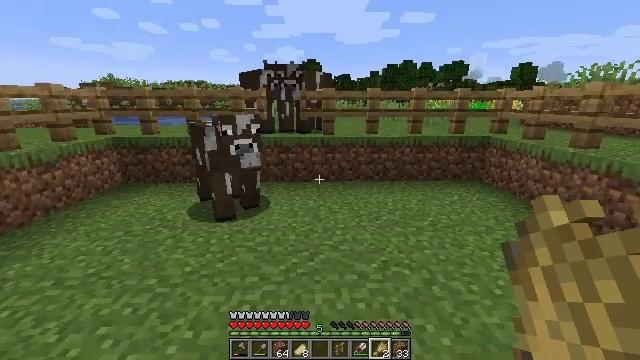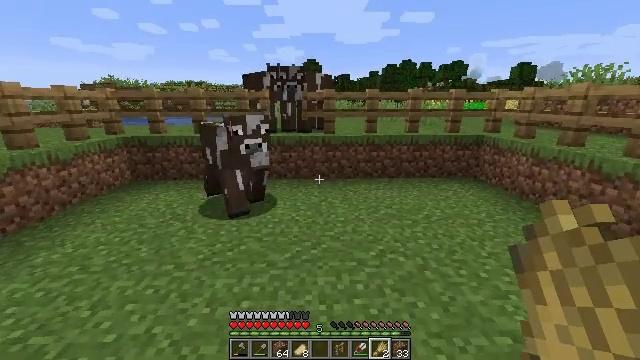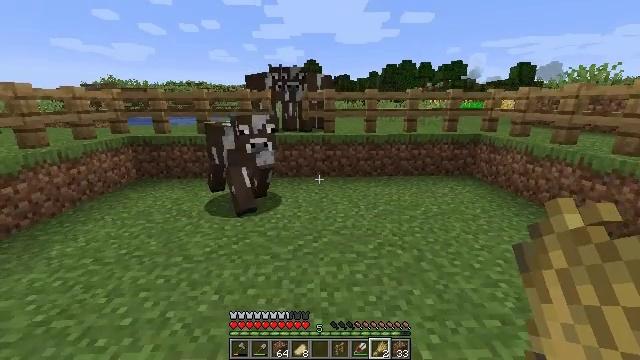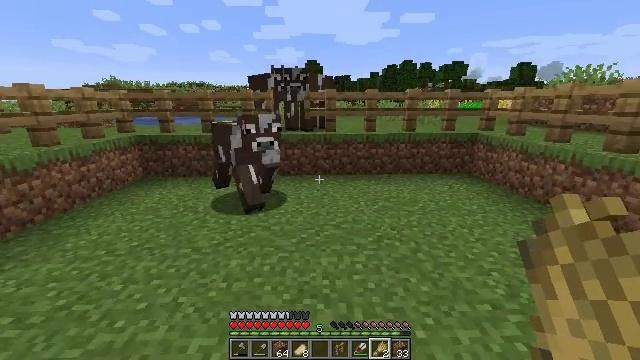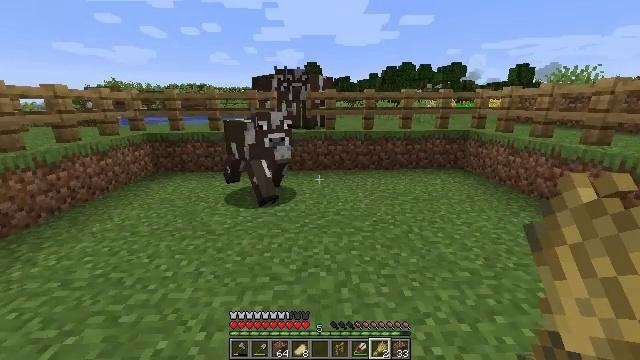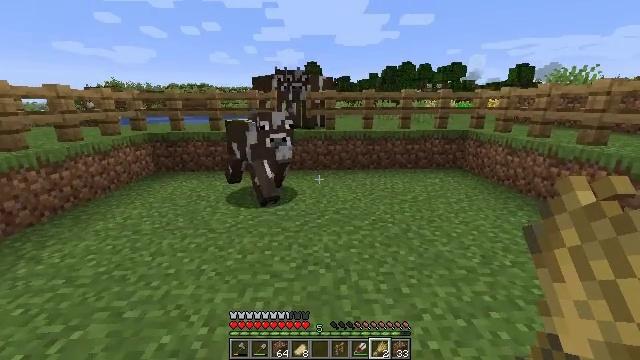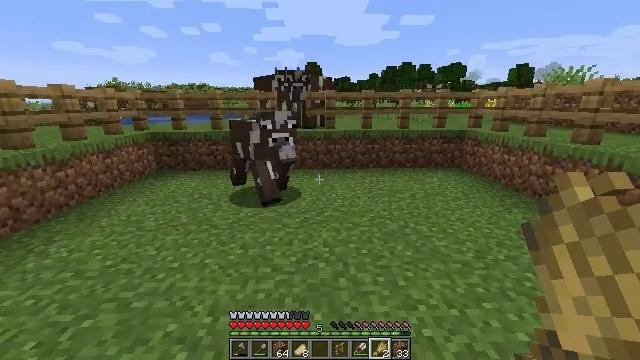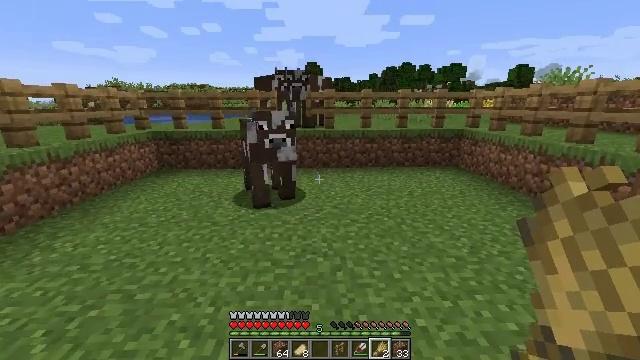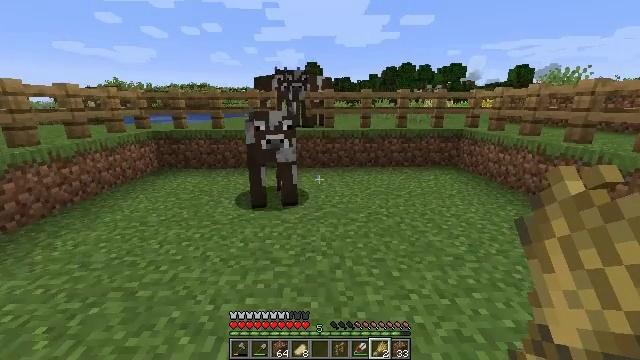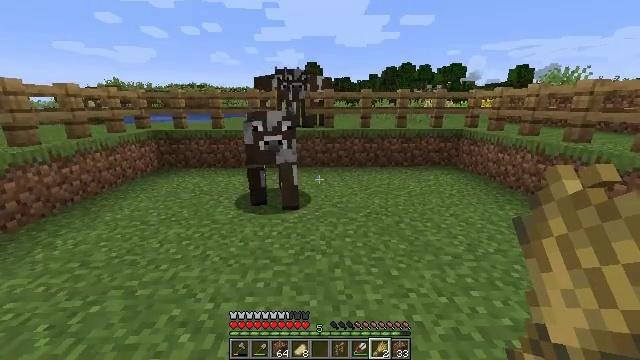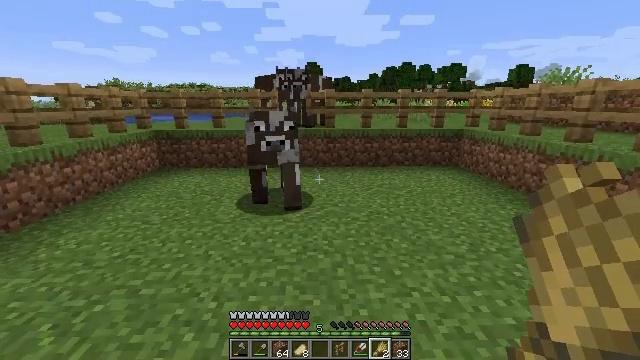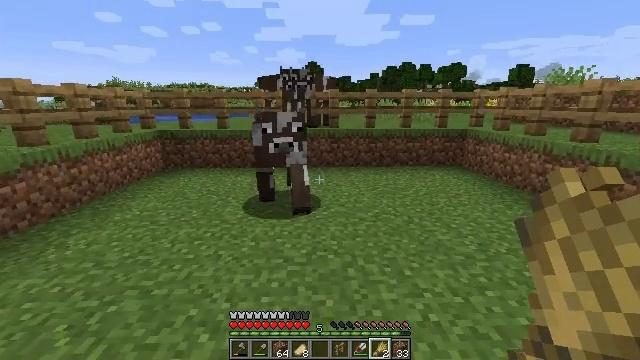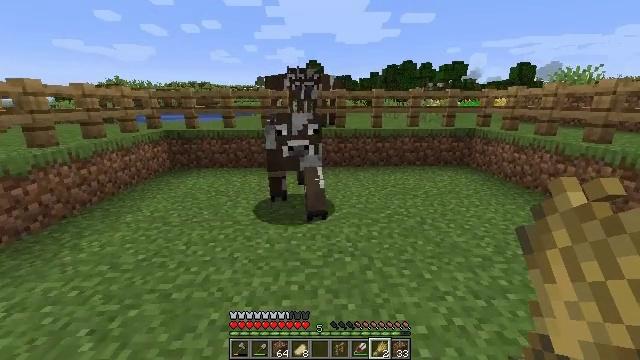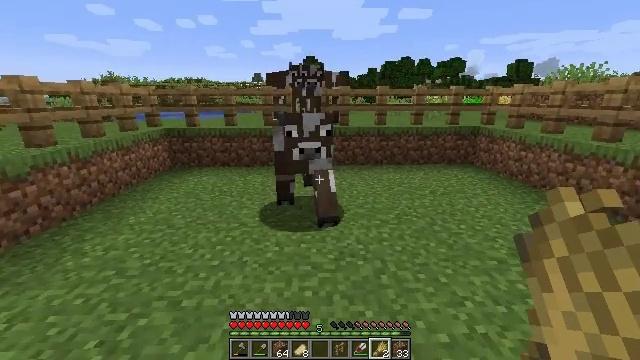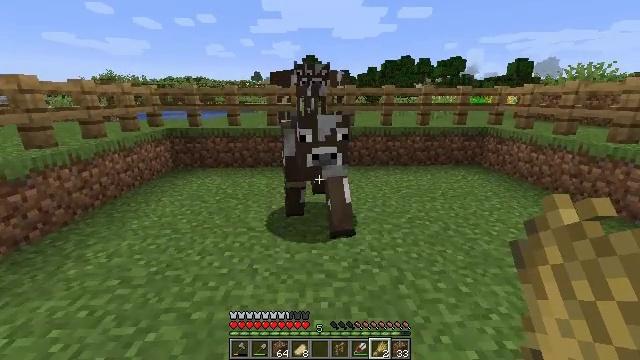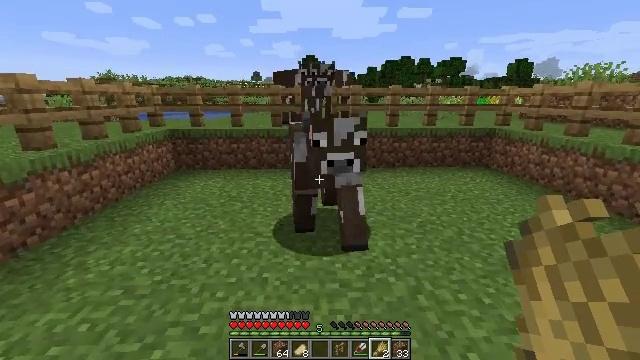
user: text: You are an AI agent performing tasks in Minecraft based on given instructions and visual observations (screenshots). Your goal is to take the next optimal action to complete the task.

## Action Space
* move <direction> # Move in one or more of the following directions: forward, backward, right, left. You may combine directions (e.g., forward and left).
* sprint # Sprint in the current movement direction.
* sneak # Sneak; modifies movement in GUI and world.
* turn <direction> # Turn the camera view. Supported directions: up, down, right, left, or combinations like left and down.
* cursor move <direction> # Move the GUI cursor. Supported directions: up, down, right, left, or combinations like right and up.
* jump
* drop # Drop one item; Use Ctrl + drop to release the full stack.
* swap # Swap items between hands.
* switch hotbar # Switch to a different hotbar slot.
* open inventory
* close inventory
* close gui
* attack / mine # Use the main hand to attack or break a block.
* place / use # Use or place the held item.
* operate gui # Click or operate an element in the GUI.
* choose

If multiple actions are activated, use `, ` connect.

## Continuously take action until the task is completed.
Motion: motion action
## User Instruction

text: Left-click to destroy the oak fence.
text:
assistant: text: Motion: move back
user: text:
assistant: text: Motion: move back
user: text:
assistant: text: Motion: move back
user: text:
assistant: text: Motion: move back
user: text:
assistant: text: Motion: no_op
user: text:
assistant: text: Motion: no_op
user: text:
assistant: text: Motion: no_op
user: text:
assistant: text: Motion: no_op
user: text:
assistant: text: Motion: no_op
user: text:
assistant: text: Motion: move left
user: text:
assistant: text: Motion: move left
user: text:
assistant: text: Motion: move forward and move left
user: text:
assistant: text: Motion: move forward and move left
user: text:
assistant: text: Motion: move forward and move left
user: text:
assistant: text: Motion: move forward and move left
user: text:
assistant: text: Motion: move forward
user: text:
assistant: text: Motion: move forward
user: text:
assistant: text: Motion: move forward and move right
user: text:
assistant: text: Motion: move forward and move right
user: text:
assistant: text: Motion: move forward and move right
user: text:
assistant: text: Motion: move forward and move right
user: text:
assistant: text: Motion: move forward and move right, turn up
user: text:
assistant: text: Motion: move forward and move right, turn up
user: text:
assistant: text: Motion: move forward and move right
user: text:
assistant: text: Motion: move forward and move right
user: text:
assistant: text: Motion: move forward and move right
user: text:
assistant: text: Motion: move forward and move right
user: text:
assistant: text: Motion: move forward and move right
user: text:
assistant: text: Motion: move forward, turn up
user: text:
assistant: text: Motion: move forward